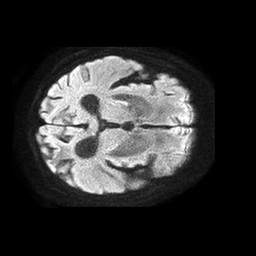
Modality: TRACE
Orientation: axial
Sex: female
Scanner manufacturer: philips
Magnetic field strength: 1.5 T
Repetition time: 4.6 s
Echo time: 0.08517 s